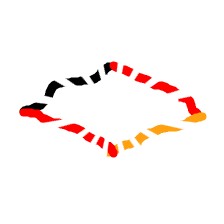
Shape: rhombus